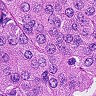
Metastatic tissue present: yes